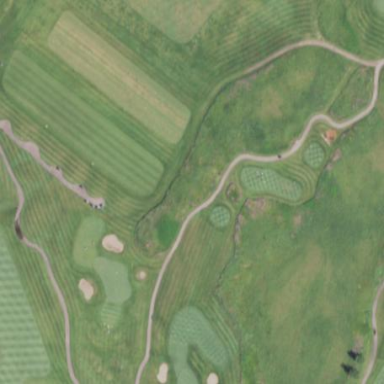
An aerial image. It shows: Golf tee on grassy land.